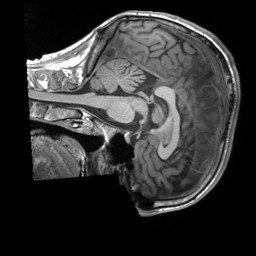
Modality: T1w
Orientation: sagittal
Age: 28
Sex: male
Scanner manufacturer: siemens
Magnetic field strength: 3 T
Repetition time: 2.3 s
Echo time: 0.00232 s